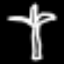
Label: palm tree